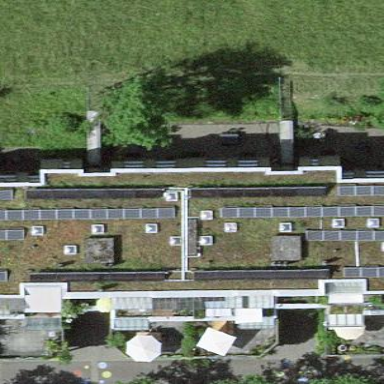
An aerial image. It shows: Building with flat roof.